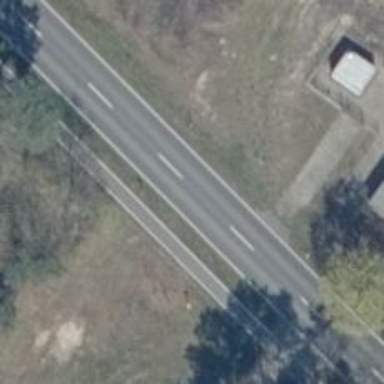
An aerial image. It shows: Primary road with asphalt surface.